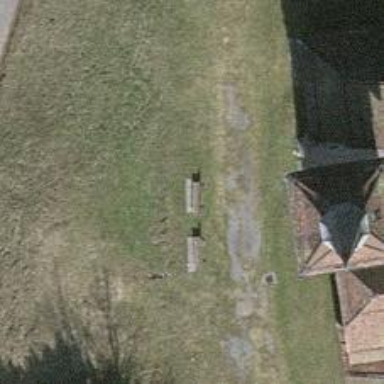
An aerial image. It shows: Bench for seating.